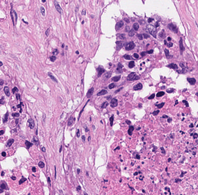
Tumor epithelial tissue: yes
Tumor-associated stroma tissue: yes
Normal tissue: no